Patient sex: M
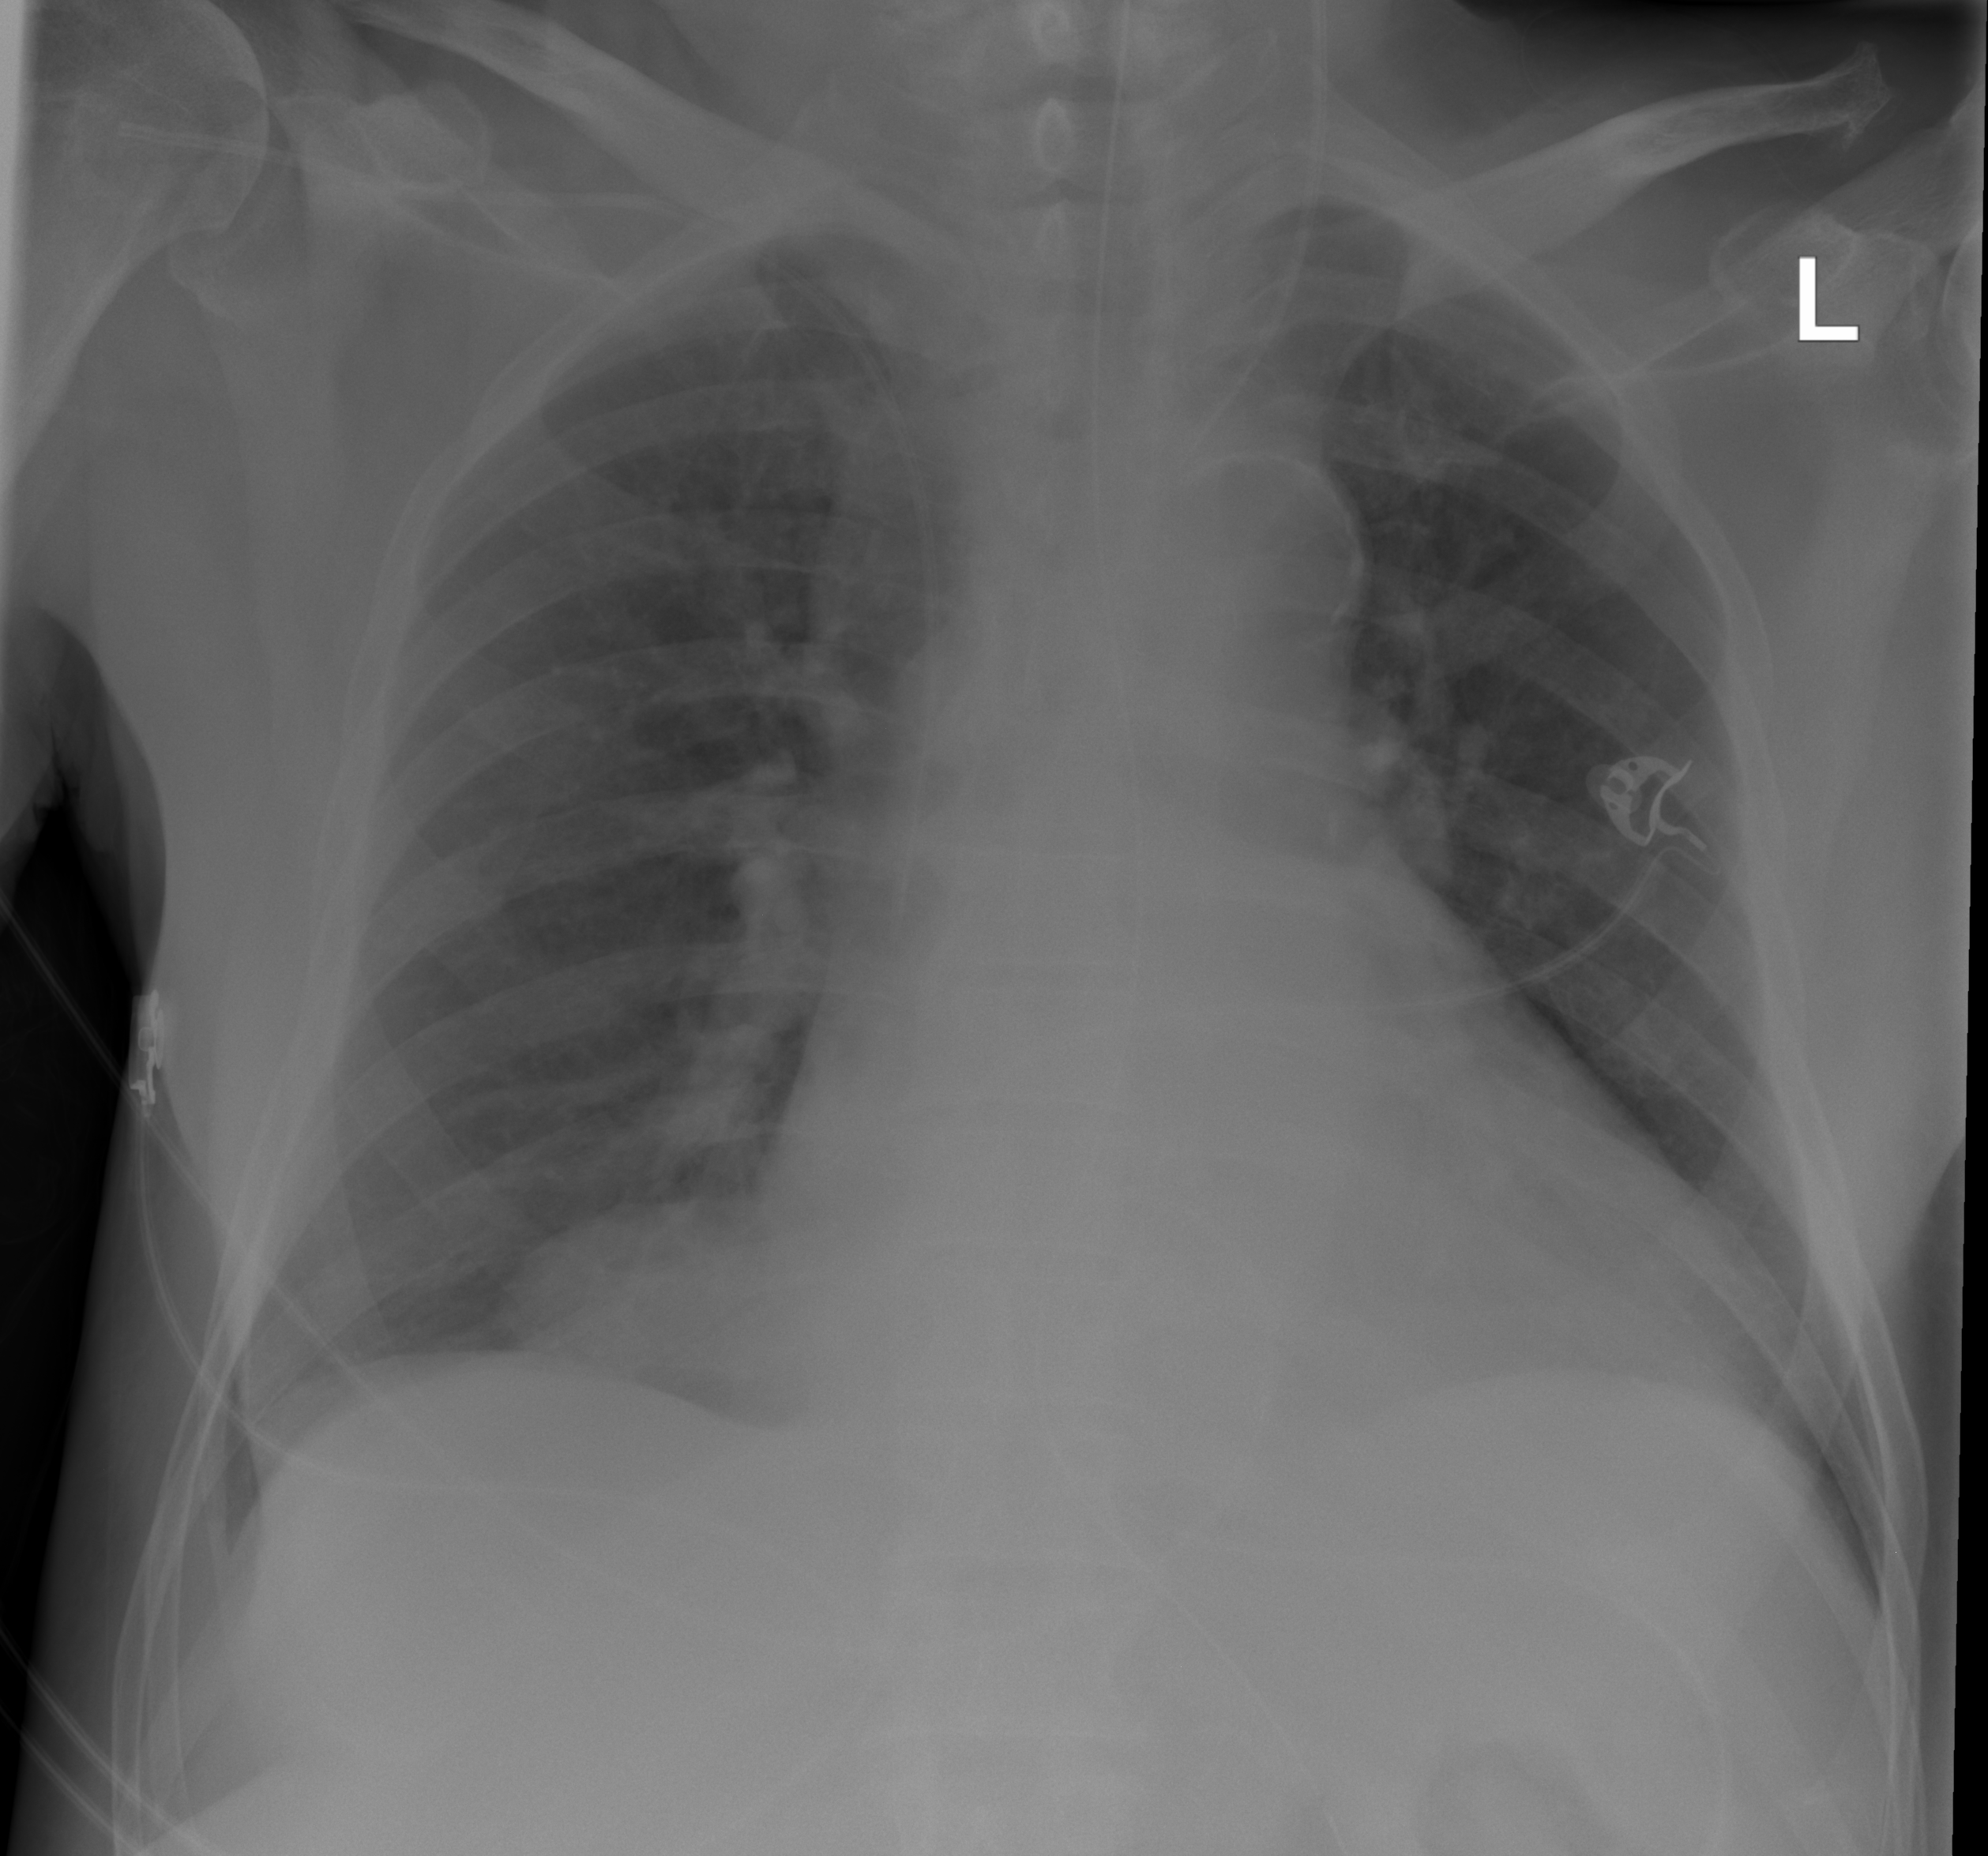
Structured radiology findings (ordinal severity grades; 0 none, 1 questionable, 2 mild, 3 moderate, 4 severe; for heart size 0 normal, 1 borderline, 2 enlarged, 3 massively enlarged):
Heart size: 2
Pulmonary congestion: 0
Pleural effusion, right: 2
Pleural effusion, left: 0
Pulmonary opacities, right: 0
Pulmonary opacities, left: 0
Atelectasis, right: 2
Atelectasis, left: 2